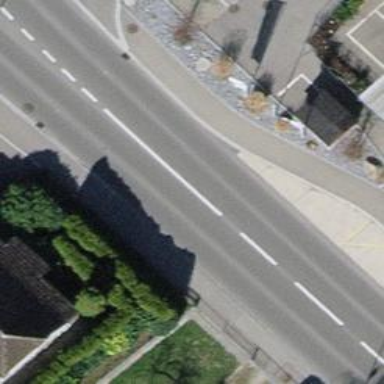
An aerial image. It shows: Asphalt sidewalk along the footway.